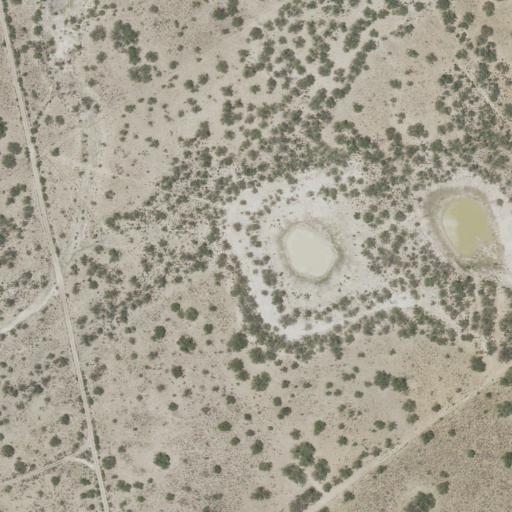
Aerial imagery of valley in Texas named Arroyo Blanco containing pasture, grassland, shrub, medium intensity development, low intensity development, and open water